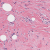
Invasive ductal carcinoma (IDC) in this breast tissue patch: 0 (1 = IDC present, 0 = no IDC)